Aerial crown-view tile of a tropical tree (Barro Colorado Island, Panama), acquired 20250217:
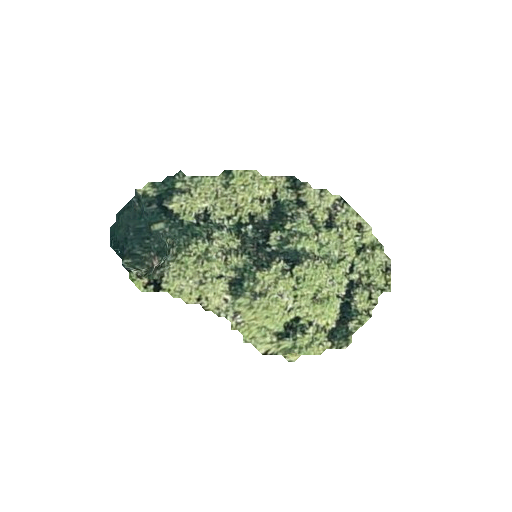
Species: Protium stevensonii
GBIF accepted scientific name: Tetragastris panamensis
Crown area: 53.21 m²